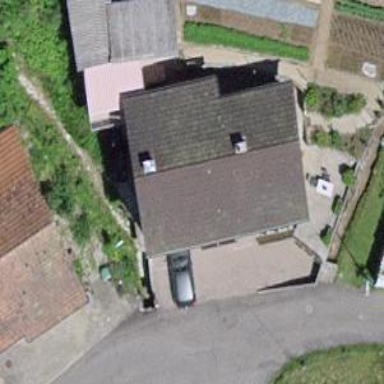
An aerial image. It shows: Detached building.